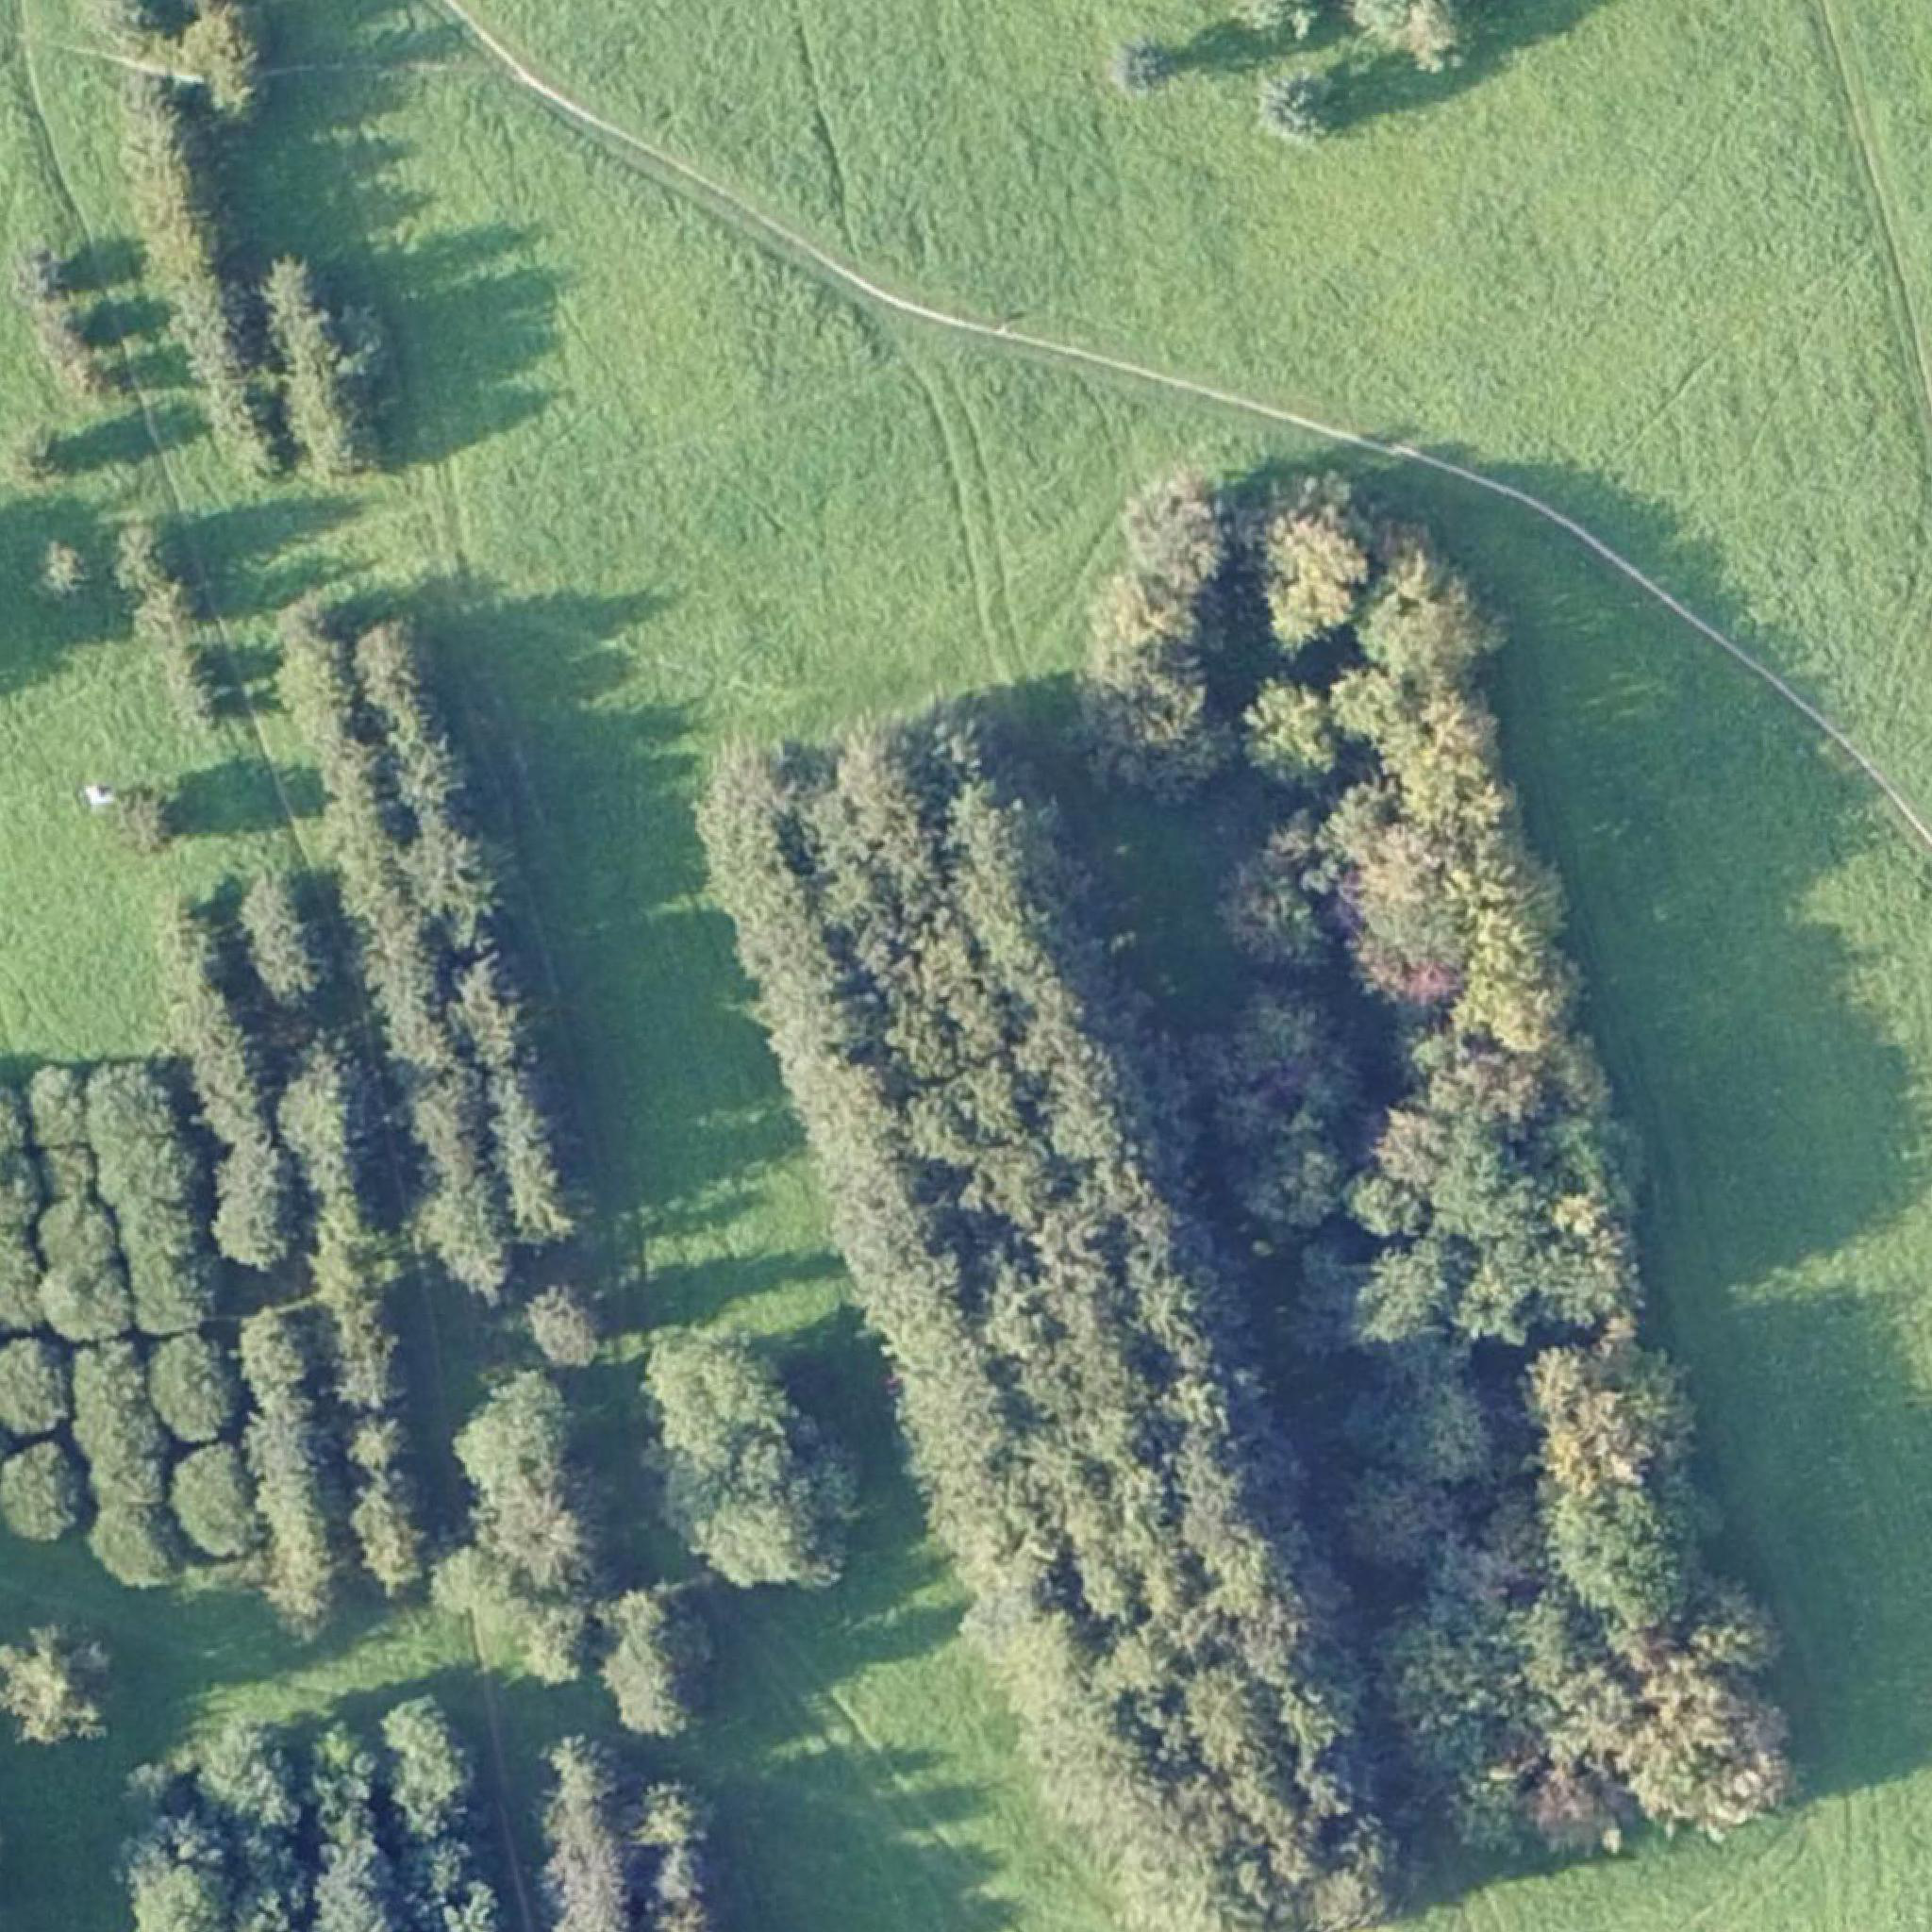
Biome: Sarmatic mixed forests